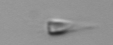
Label: Calciopappus